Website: apple
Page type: billing-address
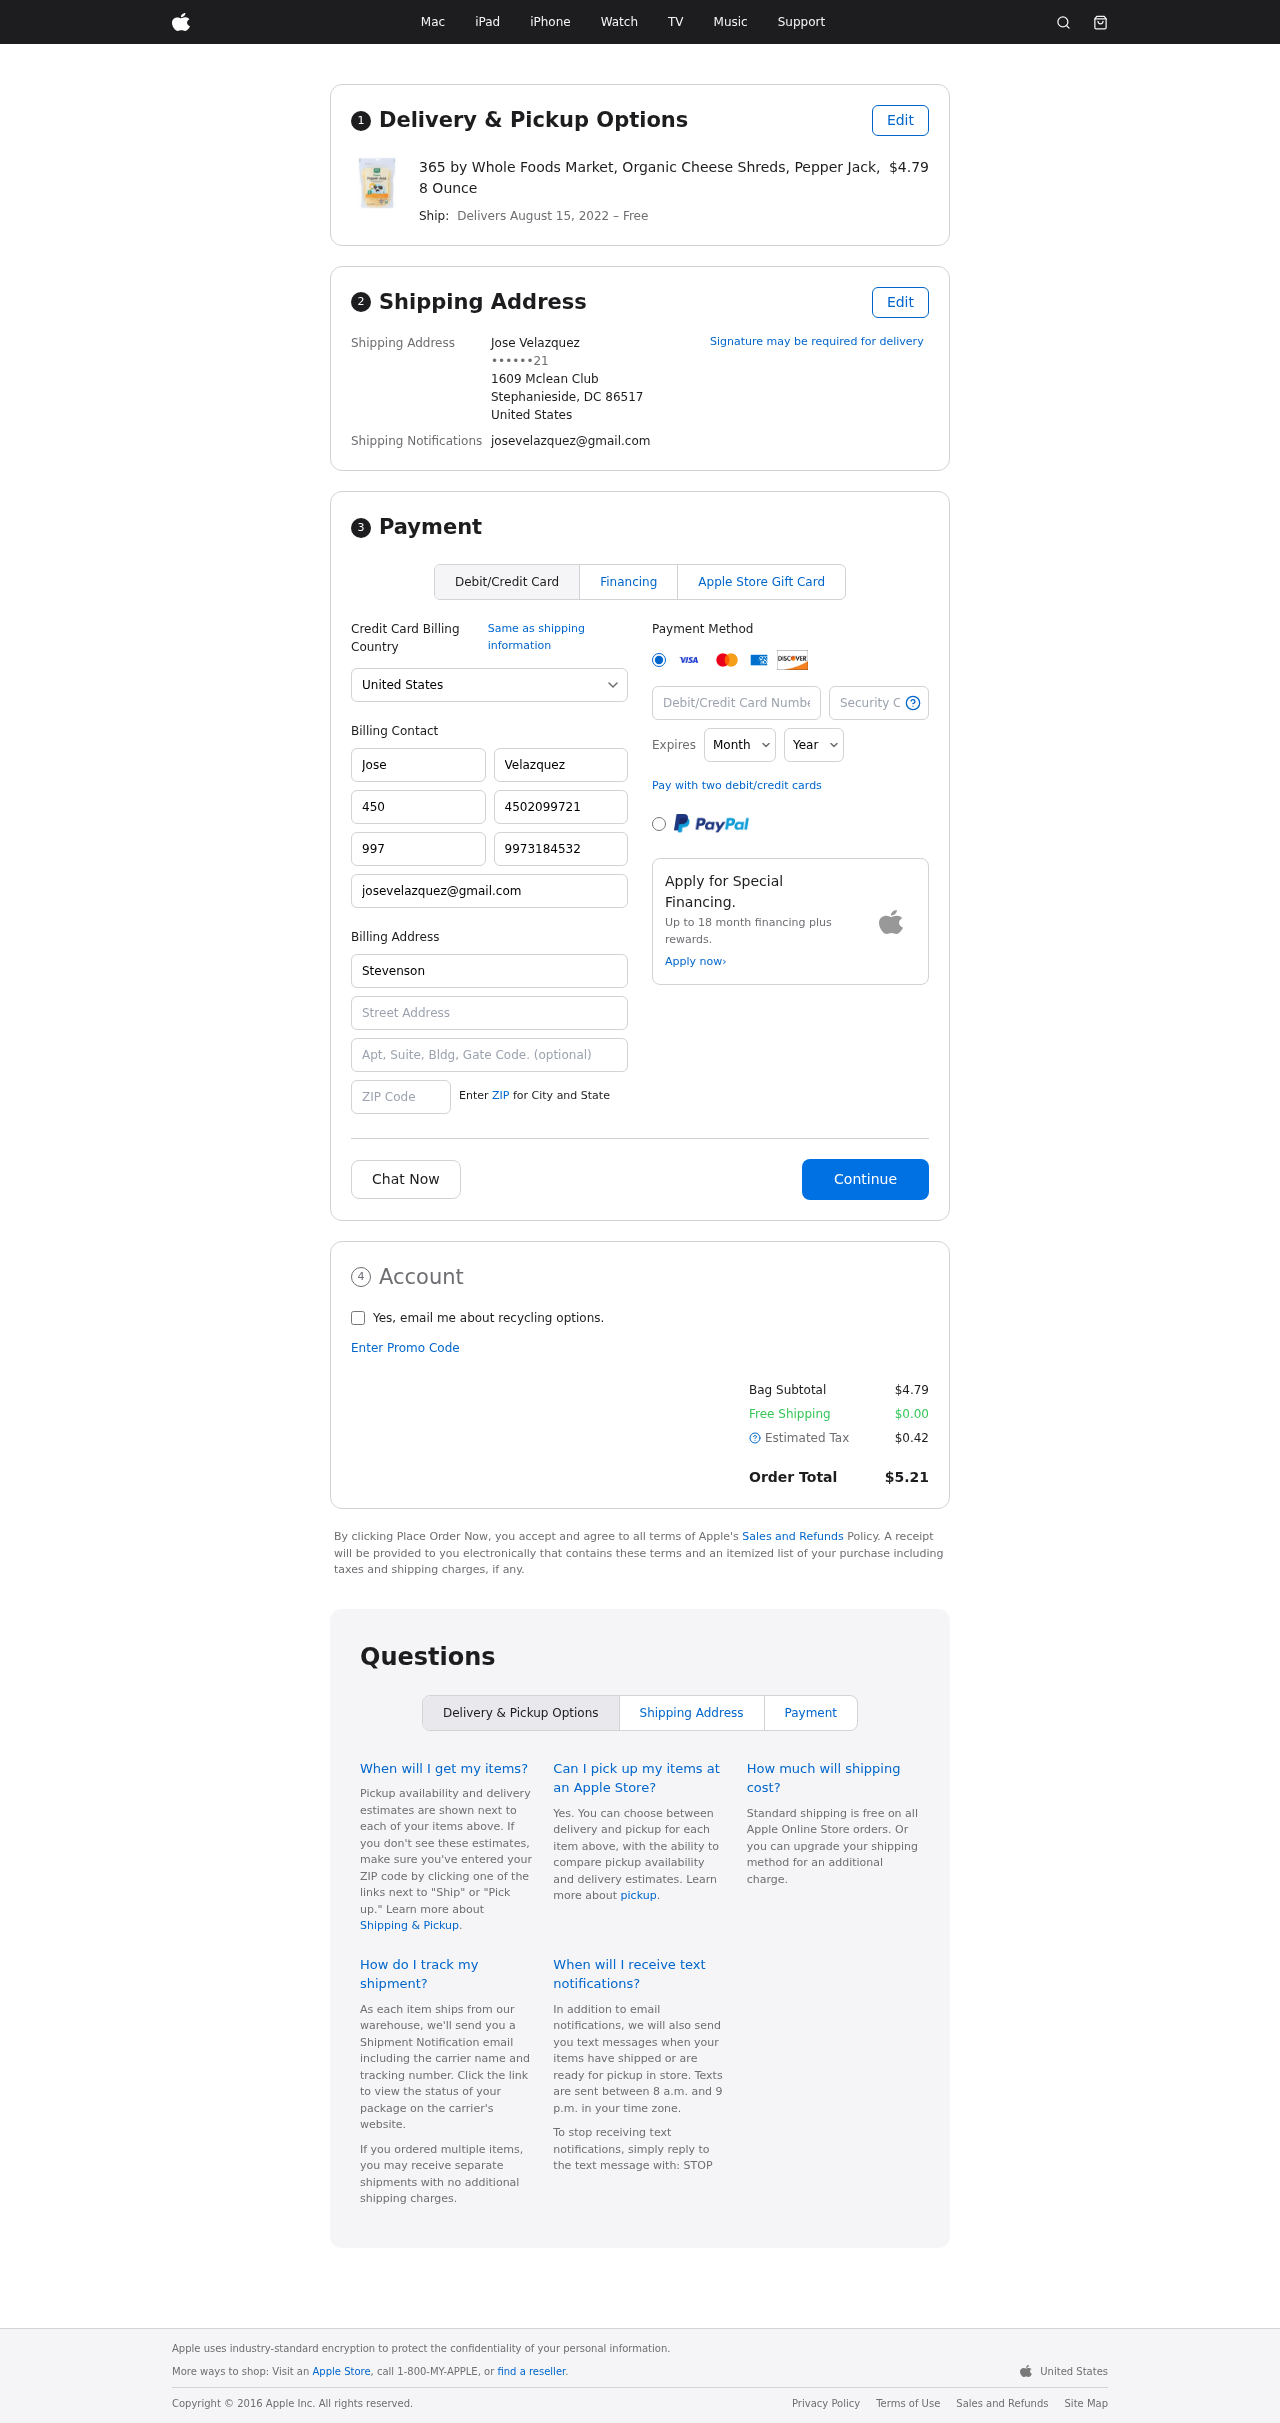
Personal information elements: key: PII_CARD_CVV
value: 449
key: PII_CARD_EXPIRY_MONTH
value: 01
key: PII_CARD_EXPIRY_YEAR
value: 27
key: PII_CARD_NUMBER
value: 4561 0653 7800 0976
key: PII_CITY_STATE_ZIP
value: Stephanieside, DC 86517
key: PII_COUNTRY
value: United States
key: PII_EMAIL
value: josevelazquez@gmail.com
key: PII_FULLNAME
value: Jose Velazquez
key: PII_STREET
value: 1609 Mclean Club
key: PII_PHONE_MASKED
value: ••••••21
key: PII_BILLING_FIRSTNAME
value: Jose
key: PII_BILLING_LASTNAME
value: Velazquez
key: PII_BILLING_PHONE_AREA
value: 450
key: PII_BILLING_PHONE
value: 4502099721
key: PII_BILLING_PHONE_ALT_AREA
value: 997
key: PII_BILLING_PHONE_ALT
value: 9973184532
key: PII_BILLING_EMAIL
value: josevelazquez@gmail.com
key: PII_BILLING_COMPANY
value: Stevenson-Martinez
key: PII_BILLING_STREET
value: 1609 Mclean Club
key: PII_BILLING_STREET2
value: Apt. 745
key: PII_BILLING_POSTCODE
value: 86517
Product elements: key: PRODUCT1_NAME
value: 365 by Whole Foods Market, Organic Cheese Shreds, Pepper Jack, 8 Ounce
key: PRODUCT1_PRICE
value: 4.79
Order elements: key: ORDER_DELIVERY_DATE
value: August 15, 2022
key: ORDER_SUBTOTAL
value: $4.79
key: ORDER_SHIPPING_COST
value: $0.00
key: ORDER_TAX
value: $0.42
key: ORDER_TOTAL
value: $5.21